Aerial crown-view tile of a tropical tree (Barro Colorado Island, Panama), acquired 20250616:
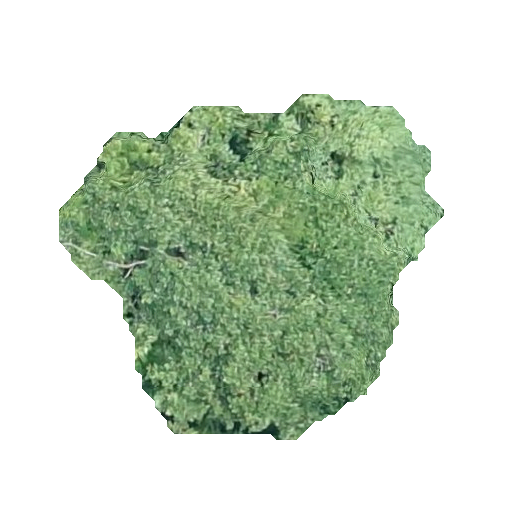
Species: Poulsenia armata
GBIF accepted scientific name: Poulsenia armata
Crown area: 133.956 m²